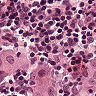
Metastatic tissue present: yes